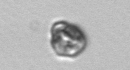
Label: Dinophyceae